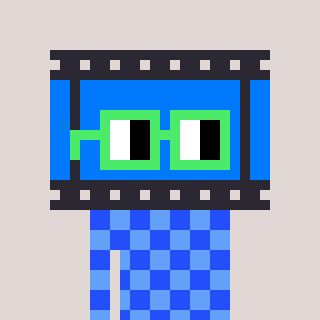
a pixel art character with square light green glasses, a film strip-shaped head and a blue-colored body on a warm background